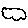
Label: cloud